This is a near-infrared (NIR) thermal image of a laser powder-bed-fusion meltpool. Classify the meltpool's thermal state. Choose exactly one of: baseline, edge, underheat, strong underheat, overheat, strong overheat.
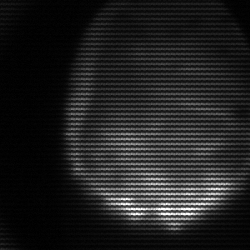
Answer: edge